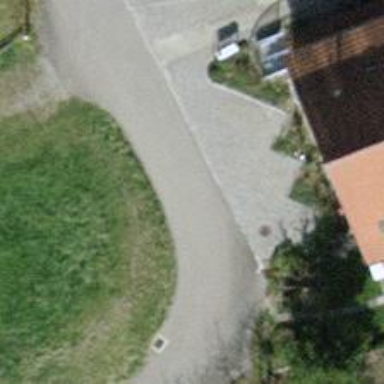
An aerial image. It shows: Smooth asphalt road in residential area.